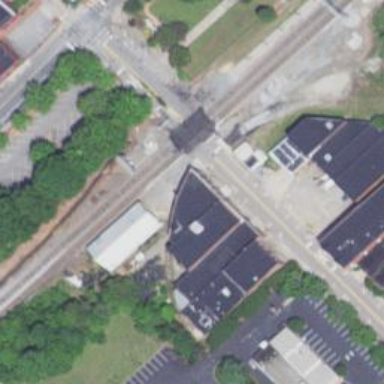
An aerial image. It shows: Railway signal.